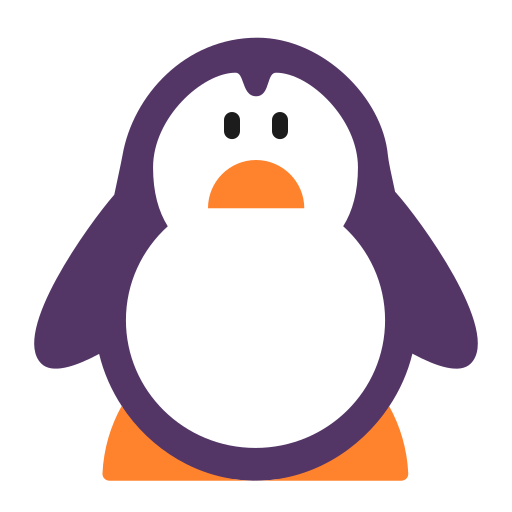
penguin flat